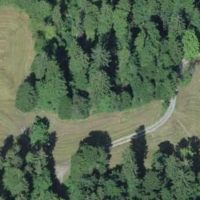
EUNIS habitat code: 44
Species observed at this site:
Caltha palustris